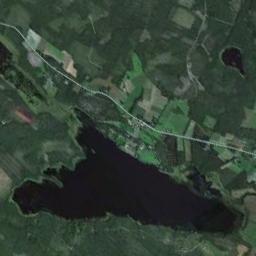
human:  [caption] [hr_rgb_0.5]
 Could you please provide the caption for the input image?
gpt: There are many trees around the lake .

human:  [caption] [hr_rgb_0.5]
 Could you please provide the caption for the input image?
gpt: An irregularly shaped deep blue lake surrounded by green and yellow-brown fields .

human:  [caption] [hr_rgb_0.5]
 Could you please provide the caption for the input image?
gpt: A big lake and a small lake lie in farmland and the water is dark blue .

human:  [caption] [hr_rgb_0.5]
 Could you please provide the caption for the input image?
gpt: There is a path over the lake in the picture .

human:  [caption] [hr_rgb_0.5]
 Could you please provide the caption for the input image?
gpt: There are many green farmlands and meadows around the lake .